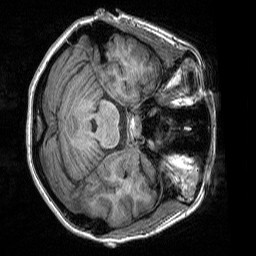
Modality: T1w
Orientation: axial
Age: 19
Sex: female